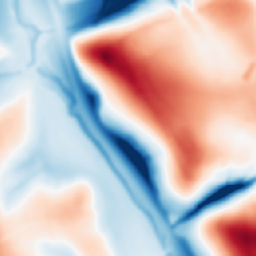
Category: multiscale
Decomposition family: dog_multiscale
Decomposition parameters: sigma_ratio: 2
n_scales: 4
base_sigma: 2
Upsampling method: nearest
Upsampling parameters: scale: 4
Upsampling scale: 4